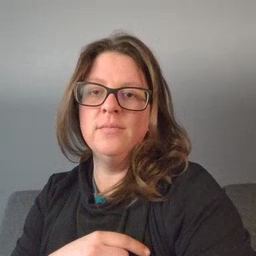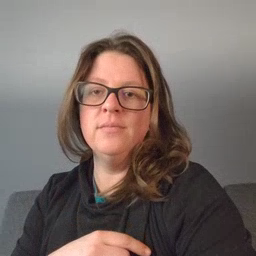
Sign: toothbrush